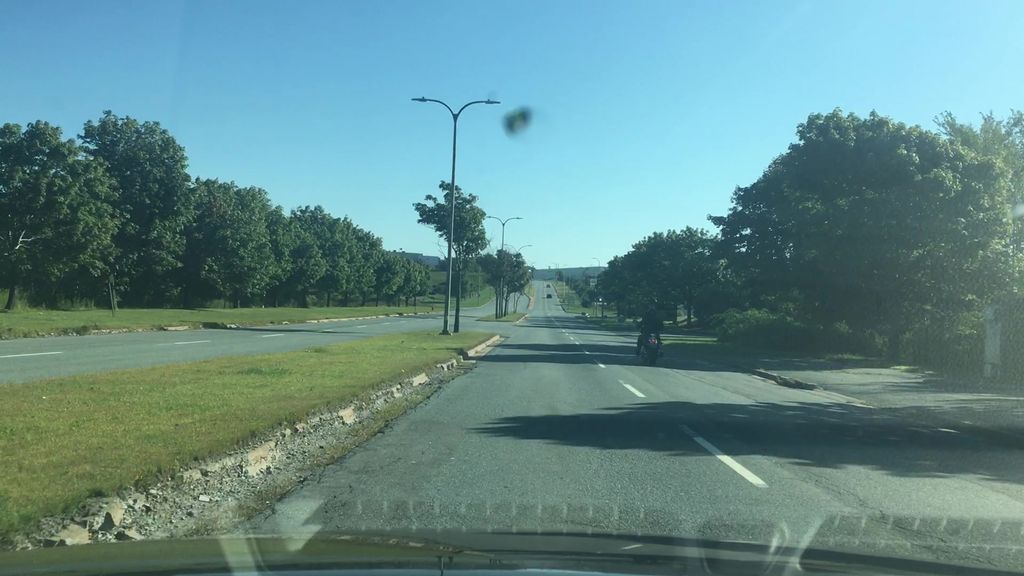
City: halifax